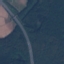
Land use / land cover: Highway